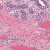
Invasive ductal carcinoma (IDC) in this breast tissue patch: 0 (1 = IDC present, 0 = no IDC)